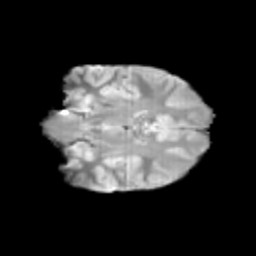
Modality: T2w
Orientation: coronal
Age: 13
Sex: male
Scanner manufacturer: siemens
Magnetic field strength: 3 T
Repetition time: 3.8 s
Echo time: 0.07 s